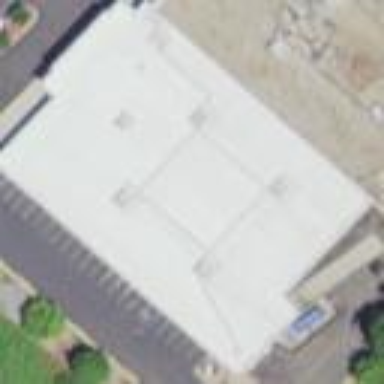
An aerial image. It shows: Flat-roofed retail building.